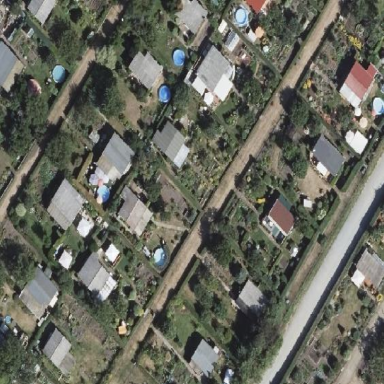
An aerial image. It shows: Plot in the allotments.